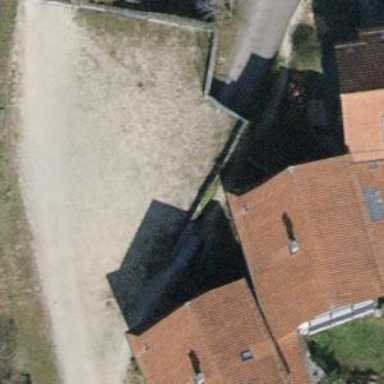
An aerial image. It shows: Detached building.